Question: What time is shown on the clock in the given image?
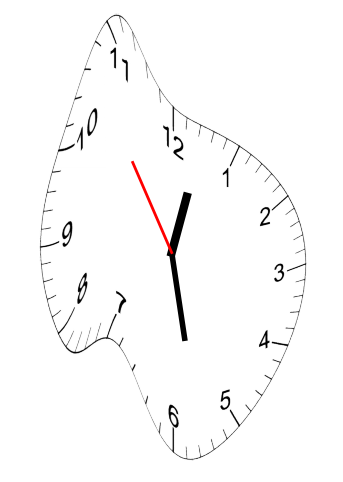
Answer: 12:27:54